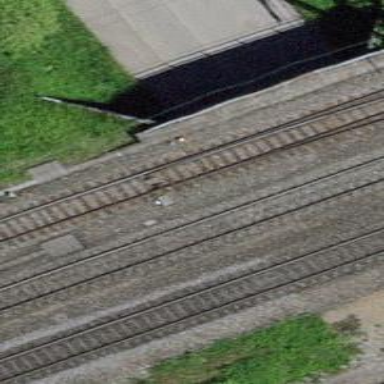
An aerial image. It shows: Bridge with electrified rail tracks and contact line.